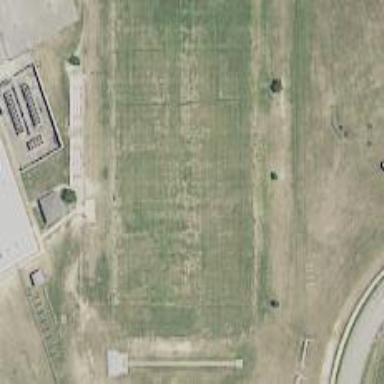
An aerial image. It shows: American football pitch with grass surface.